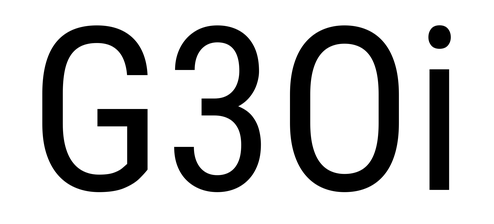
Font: Roboto_Condensed_Regular